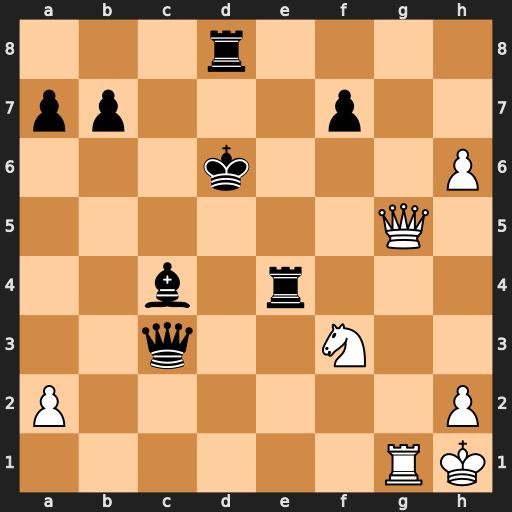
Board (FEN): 3r4/pp3p2/3k3P/6Q1/2b1r3/2q2N2/P6P/6RK
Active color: w
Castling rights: -
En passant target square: -
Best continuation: Qxd8+ Kc6 Qc8+ Kb6 Rb1+